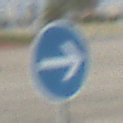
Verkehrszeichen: VorgeschriebeneFahrtrichtungHierRechts
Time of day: SunriseSunset
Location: Outdoor (Urban)
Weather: Clear
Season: NotSpecified
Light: Natural